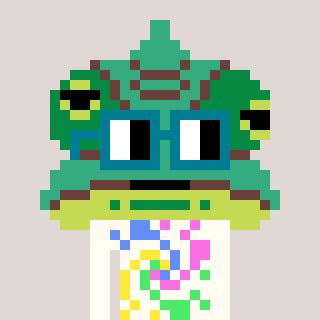
a pixel art character with square dark green glasses, a chameleon-shaped head and a grayscale-colored body on a warm background